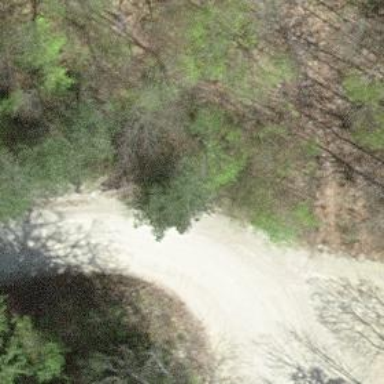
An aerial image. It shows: Unclassified road with fine gravel surface.